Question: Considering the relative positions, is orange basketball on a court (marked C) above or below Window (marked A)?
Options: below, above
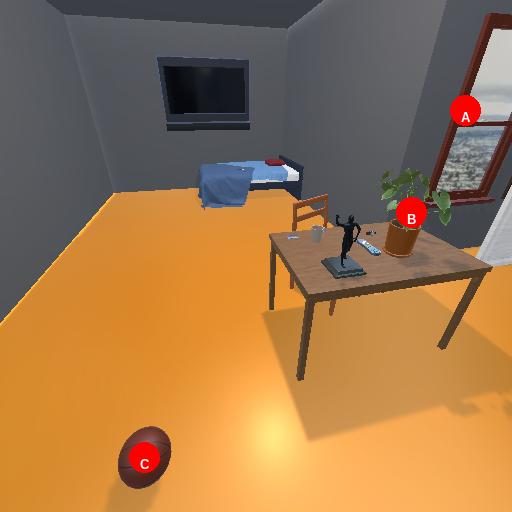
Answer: below